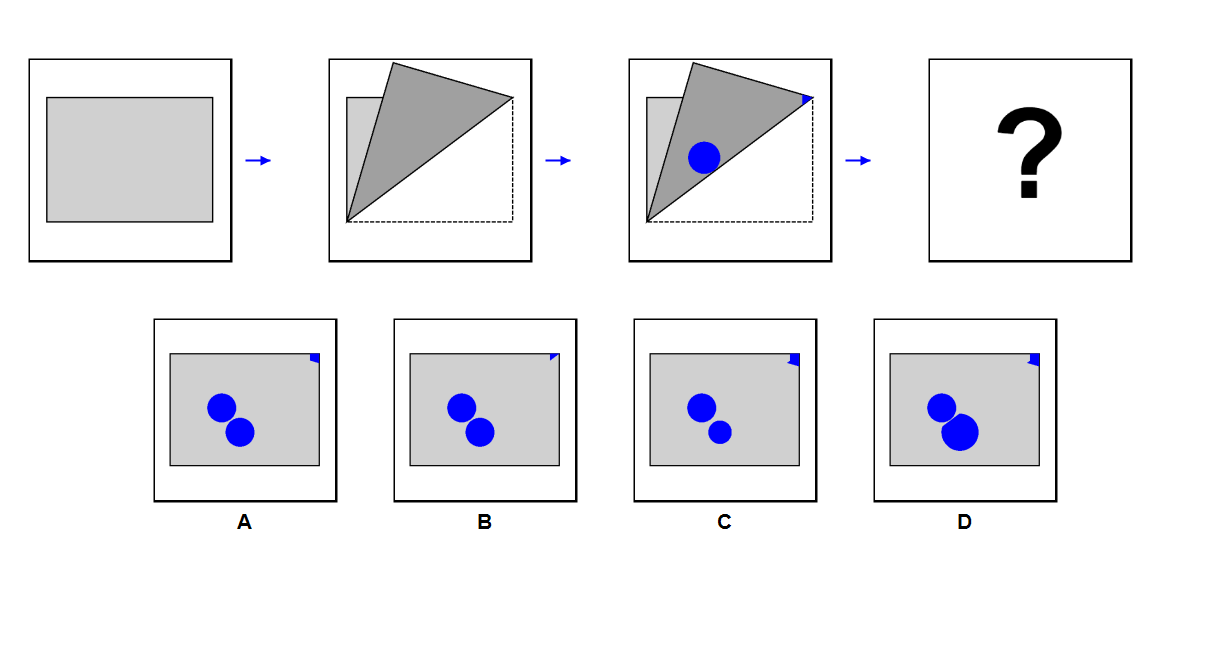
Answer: A